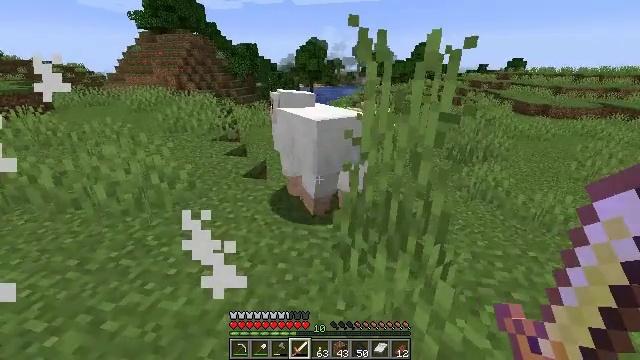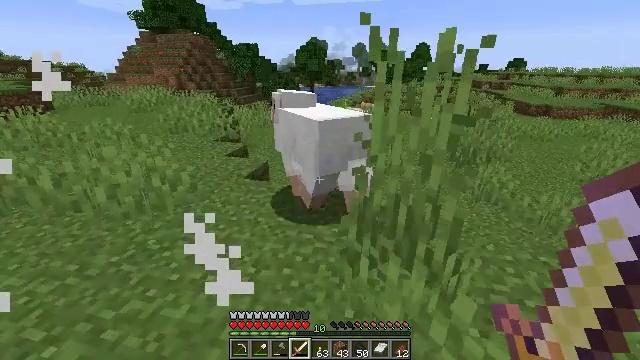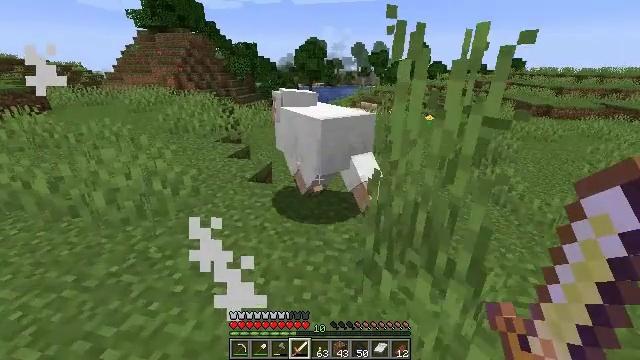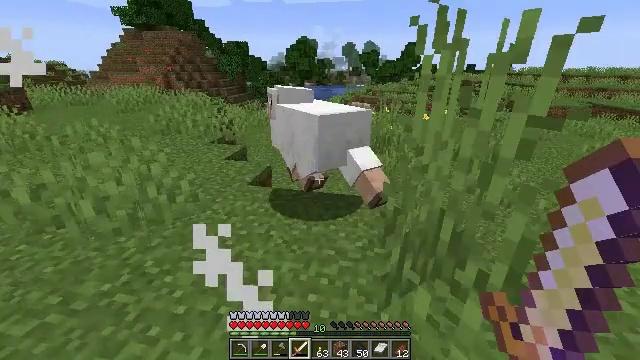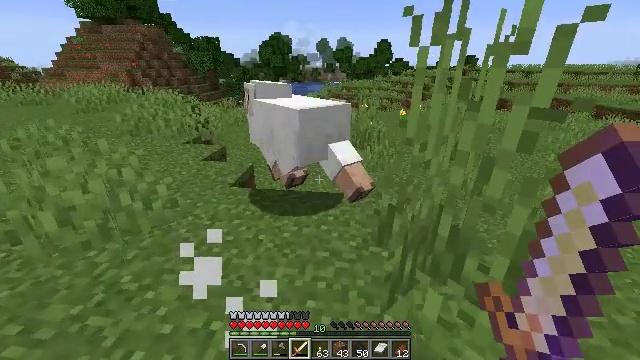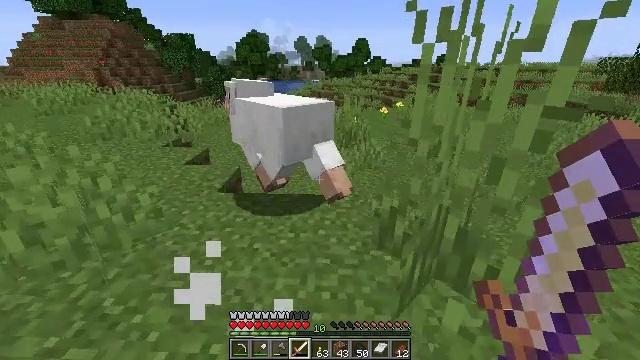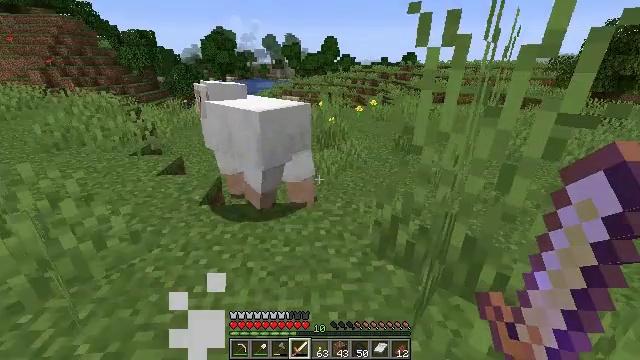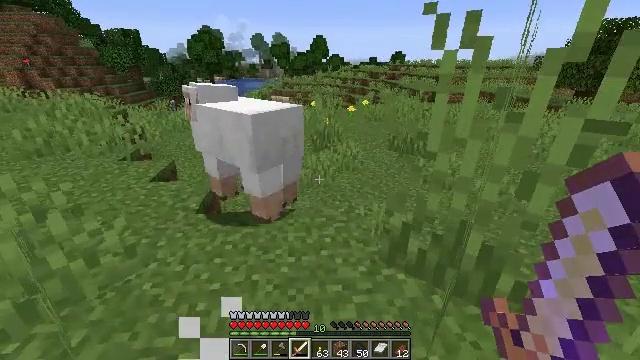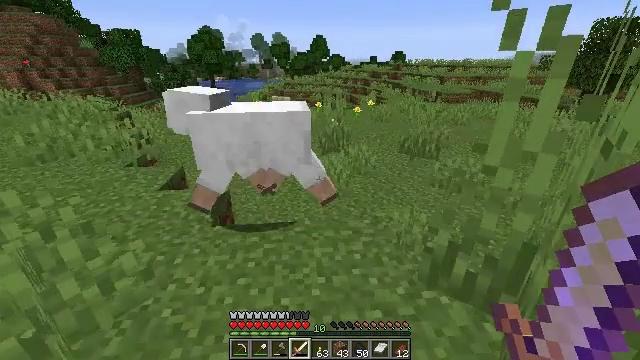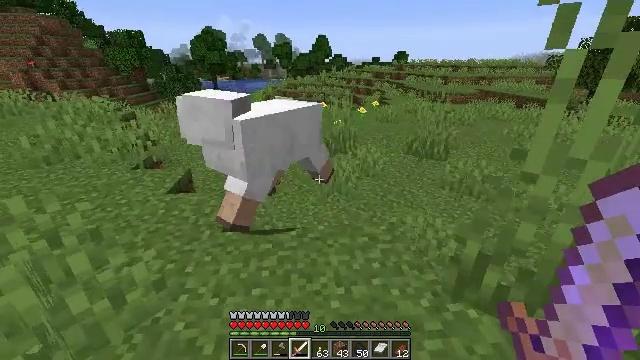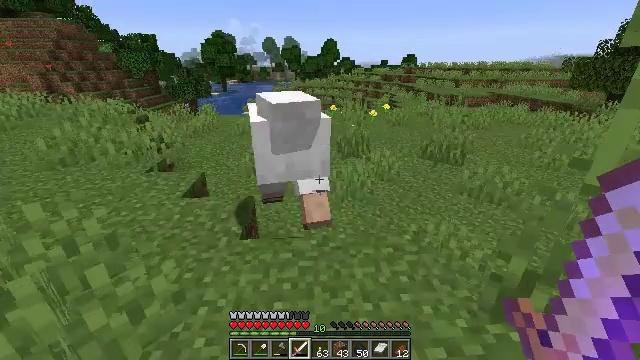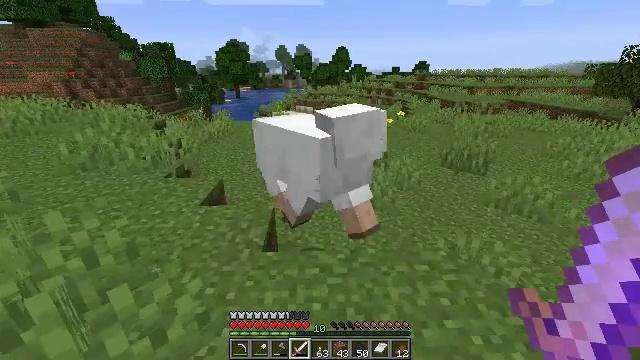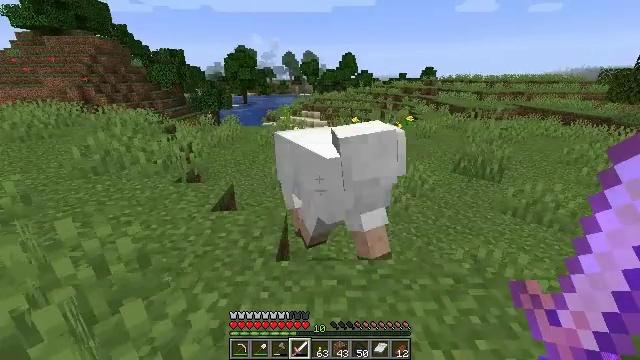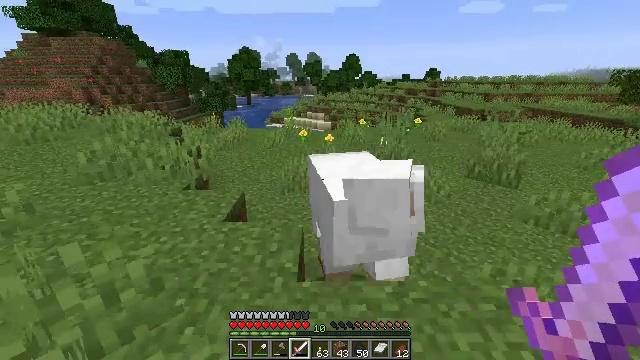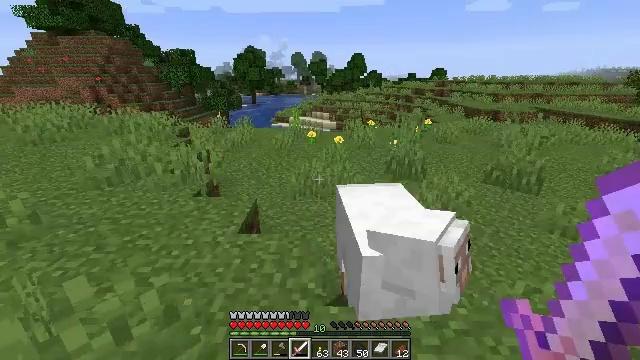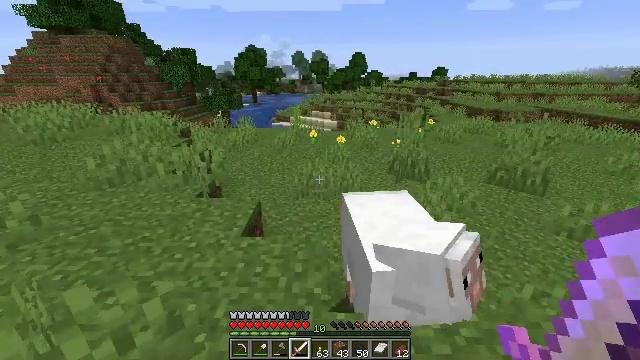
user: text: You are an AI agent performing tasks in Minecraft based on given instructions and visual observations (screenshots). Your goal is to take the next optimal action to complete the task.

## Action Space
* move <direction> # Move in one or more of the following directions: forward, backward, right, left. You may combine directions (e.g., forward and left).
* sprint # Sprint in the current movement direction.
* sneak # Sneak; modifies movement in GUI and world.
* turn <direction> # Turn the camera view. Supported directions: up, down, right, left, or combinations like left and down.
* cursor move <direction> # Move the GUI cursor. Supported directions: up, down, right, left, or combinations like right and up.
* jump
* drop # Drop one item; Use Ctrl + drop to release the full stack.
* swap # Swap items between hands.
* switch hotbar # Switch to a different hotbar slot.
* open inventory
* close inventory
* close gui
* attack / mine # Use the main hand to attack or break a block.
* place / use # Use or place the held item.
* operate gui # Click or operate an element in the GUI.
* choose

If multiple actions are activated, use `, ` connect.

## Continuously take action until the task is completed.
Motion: motion action
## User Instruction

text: Hunt animals.
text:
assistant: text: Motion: move forward and move left
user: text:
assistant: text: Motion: move forward and move left
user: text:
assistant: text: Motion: move forward and move left, turn right
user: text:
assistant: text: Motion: move forward and move left, turn right
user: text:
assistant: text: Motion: move forward and move left, turn right
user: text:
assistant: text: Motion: move forward and move left, turn right
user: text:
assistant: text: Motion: move forward and move left, turn right
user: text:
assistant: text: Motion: move forward and move left
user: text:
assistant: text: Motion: move forward and move left
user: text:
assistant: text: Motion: move forward and move left, turn left
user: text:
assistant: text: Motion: move forward and move left, turn left and up
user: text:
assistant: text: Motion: move forward and move left, turn left and up
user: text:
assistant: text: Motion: move forward and move left
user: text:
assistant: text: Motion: move forward and move left
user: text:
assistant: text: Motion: move forward and move left, attack / mine
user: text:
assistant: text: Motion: move forward and move left, attack / mine
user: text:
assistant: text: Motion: move forward and move left, attack / mine
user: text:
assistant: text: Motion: move forward and move left
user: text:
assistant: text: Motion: move forward and move left
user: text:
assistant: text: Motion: move forward and move left, turn right and down
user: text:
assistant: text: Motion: move forward and move left, turn right and down
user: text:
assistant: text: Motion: move forward and move left, turn right and down
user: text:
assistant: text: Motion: move left, turn right and down
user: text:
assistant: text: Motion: move left, turn right and down
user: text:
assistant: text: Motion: move left, turn right and down
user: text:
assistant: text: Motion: move left, turn right and down
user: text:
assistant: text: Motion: move left, turn right and down
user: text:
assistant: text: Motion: move left, turn right and down
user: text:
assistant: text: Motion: move left, turn right and down
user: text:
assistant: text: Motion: move right, turn right and down